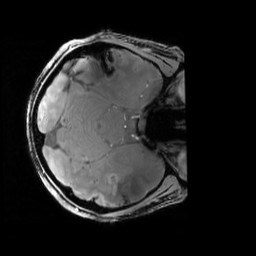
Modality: PDw
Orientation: axial
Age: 28
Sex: female
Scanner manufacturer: siemens
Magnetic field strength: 6.98 T
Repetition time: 1.78 s
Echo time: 0.00386 s